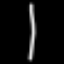
Label: line